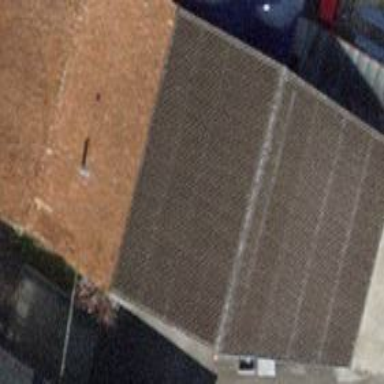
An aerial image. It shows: Part of building.